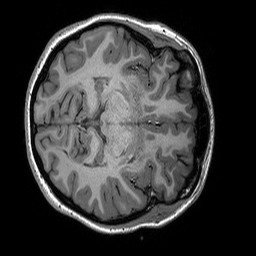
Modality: T1w
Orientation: axial
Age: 23
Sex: female
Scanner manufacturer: siemens
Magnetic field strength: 3 T
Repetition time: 2.3 s
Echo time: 0.00298 s